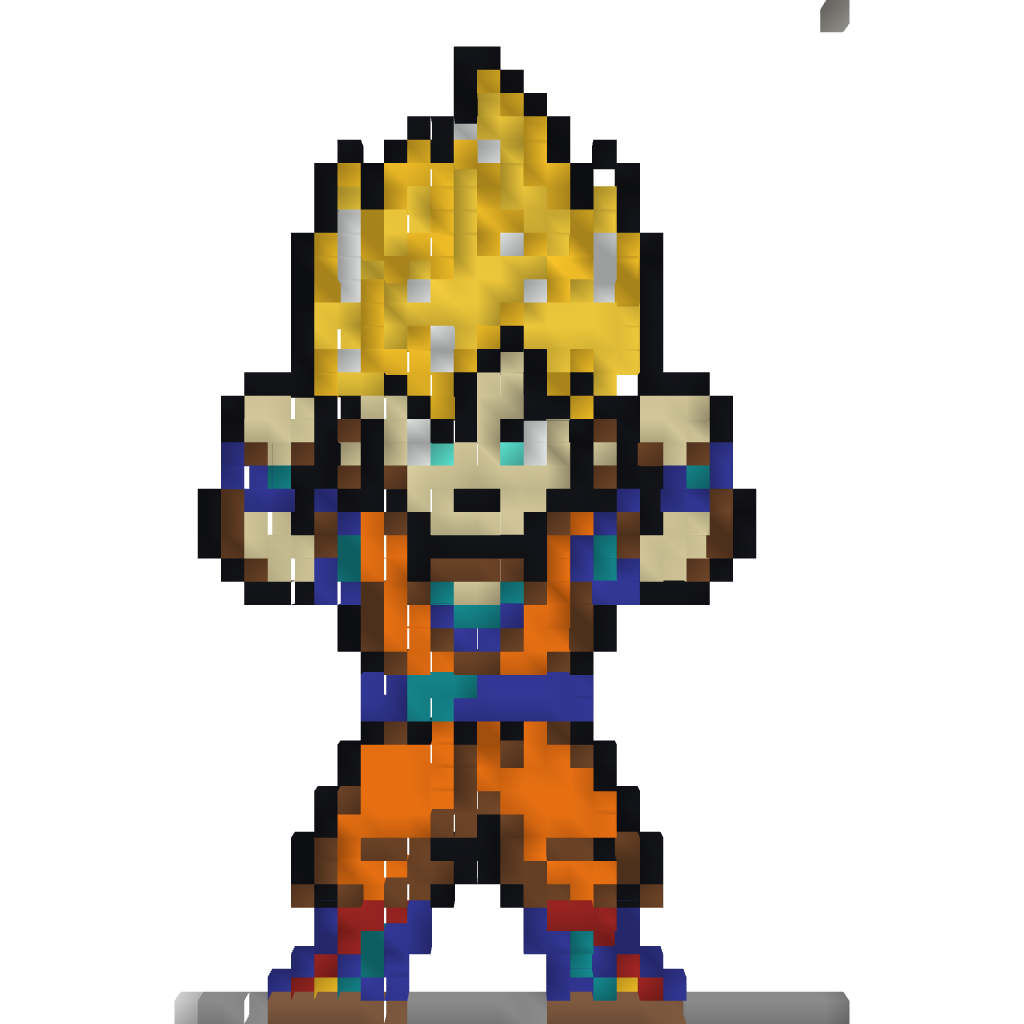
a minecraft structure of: Goku SS